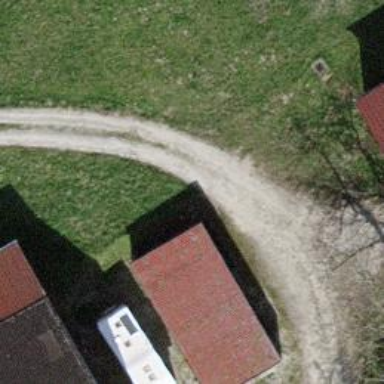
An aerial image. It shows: Unpaved driveway with service road designation.